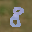
Label: 8